Question: I want to execute a second command after executing the first but it's not working for me... This is the code I have
'''
<?php
include('Net/SSH2.php');
$owed = $_POST["value"];
$server = "127.0.0.1";
$username = "xxx";
$password = "xxx";
$command1 = "cd /var/www/ww && node bot.js";
$ssh = new Net_SSH2($server);
if (!$ssh->login($username, $password)) {
exit('Login Failed');
}
echo $ssh->exec($command1);
'''
This is all fine and its working till this step, BUT.. the problem is after executing the NODE is asking for VALUE to proceed the task, im getting the value on the first index of the script but i dont know how to execute it after the first command.

// edit
I need to pass $_POST["value"] as a second command.
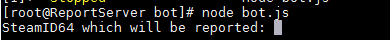
Answer: As <URL> says you can use 'write' in this case
> 5.1.4. read() / write() vs. exec()write() sends input - such as a command - to the server. Normally,
operating systems don't process commands until the Enter key is hit,
so to mimic this, you'll need to send a "
", a "
" or a "
"
depending on the operating system the server you're connecting to is
using. Note that although the input will most likely be a command it
doesn't have to be. What you send will be parsed by whatever is
expecting user-entered text. So if you type in "passwd
" the input -
until "
" is entered - will be parsed by passwd as a new or existing
password - not as a command to be ran by the shell
'''
<?php
include('Net/SSH2.php');
$owed = $_POST["value"];
$server = "127.0.0.1";
$username = "xxx";
$password = "xxx";
$ssh = new Net_SSH2($server);
if (!$ssh->login($username, $password)) {
exit('Login Failed');
}
echo $ssh->exec('cd /var/www/www');
echo $ssh->exec('node bot.js');
echo $ssh->write($owed);
'''